Question: I have developed a custom Add-In for Visual Studio (2008/2010). At this point I need to
prepare a *.msi installation package for the add-in, with the
'''
Visual Studio Installer -> Setup Project.
'''
I have looked through the internet, but couldn't find some details.
For example:
How to set the:
DefaultLocation [CommonAppDataFolder][ProductName]
Since the VS has already defined add-in paths where an add-in should be placed
'''
Tools-> Options -> Enviroment -> Add-in/Macros Security
'''

how can i get the DefaultLocation from there or how to set it depending on VS version.
Tnx in advance.
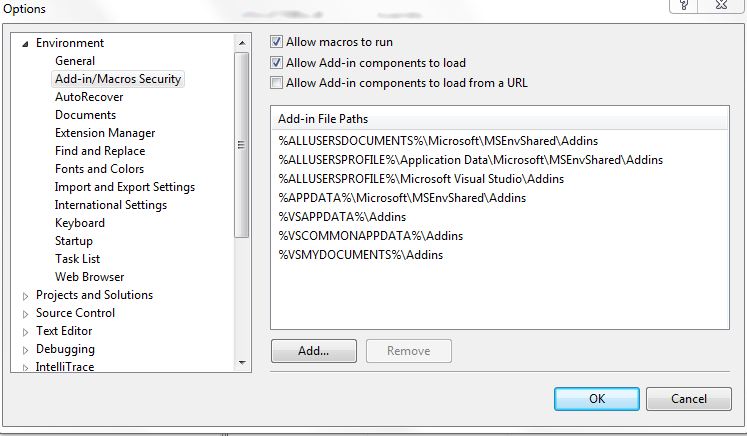
Answer: To set DefaultLocation attribute you can try this:
- - - -
For other problems try asking more specific questions.